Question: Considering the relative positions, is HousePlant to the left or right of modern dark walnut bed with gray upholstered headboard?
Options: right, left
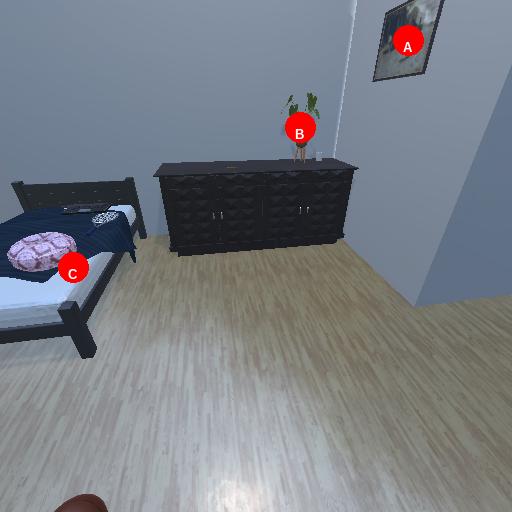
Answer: right